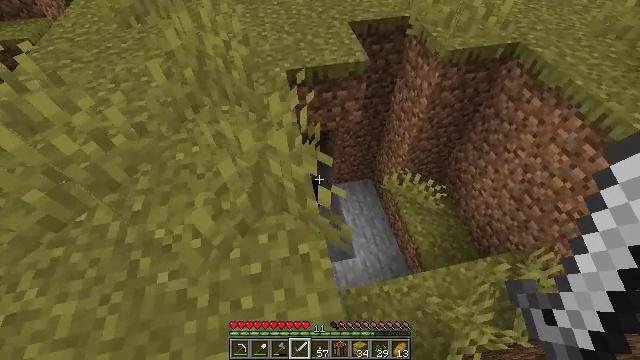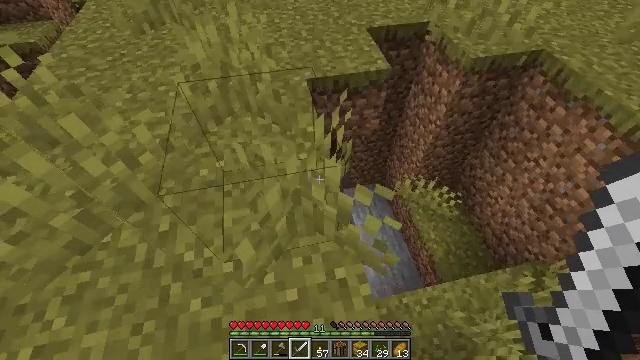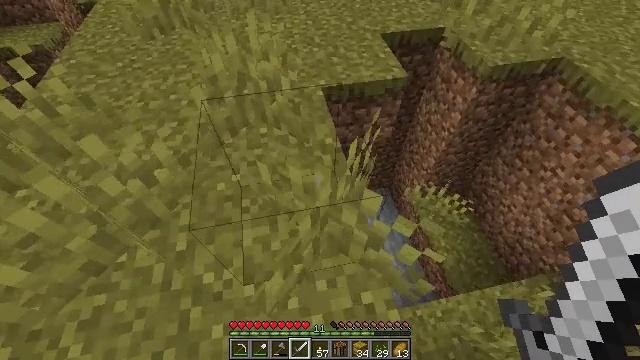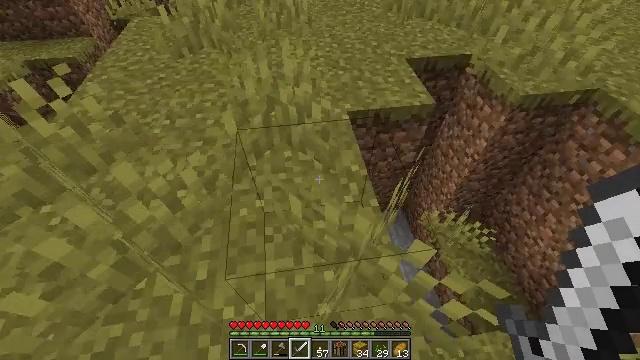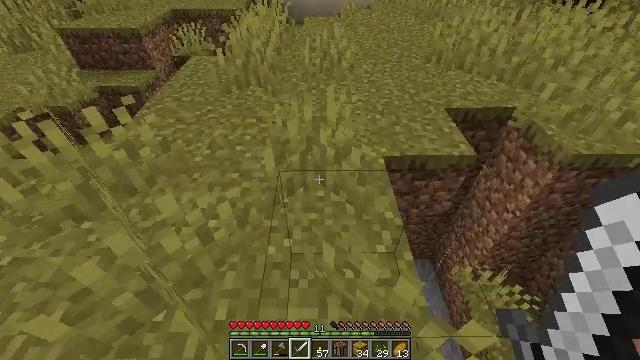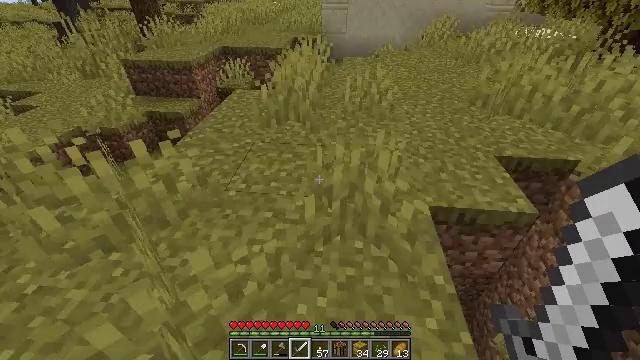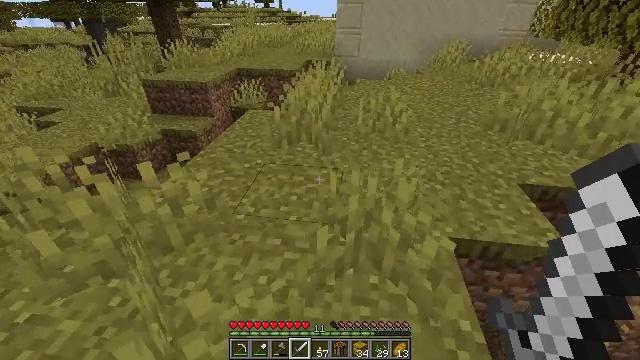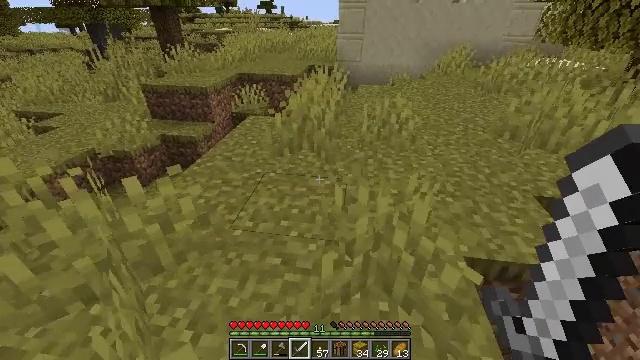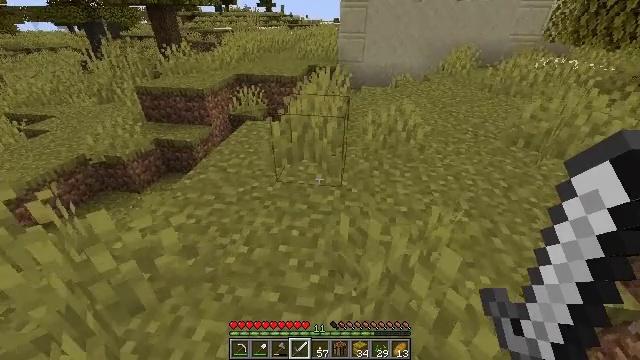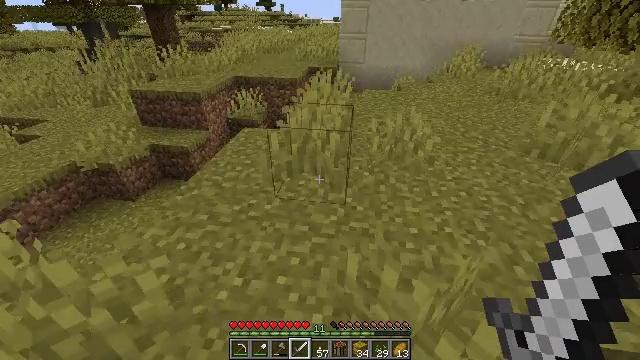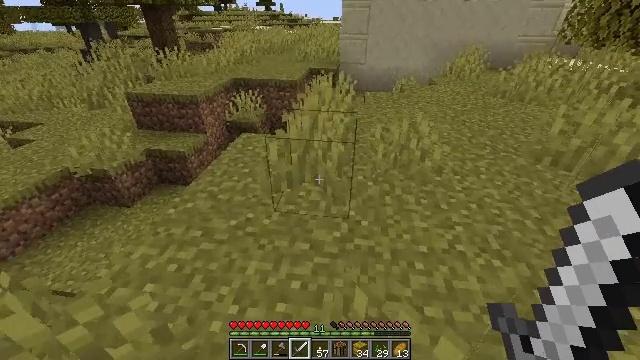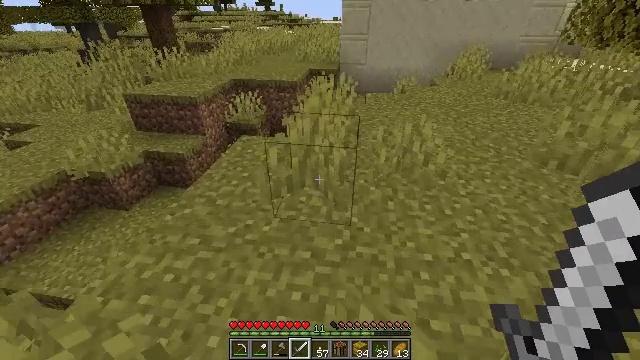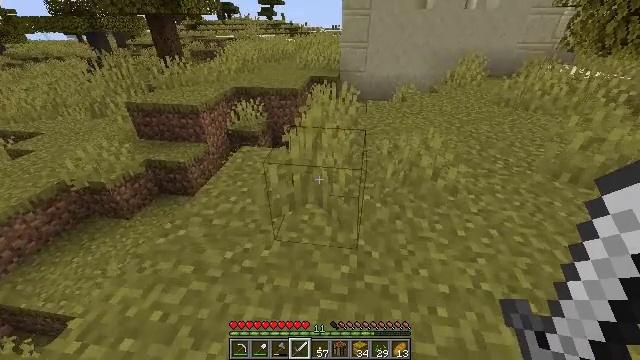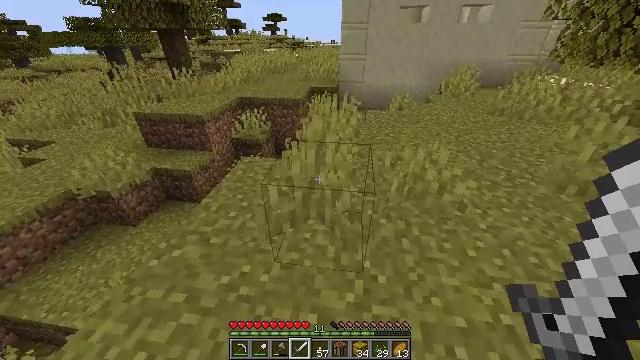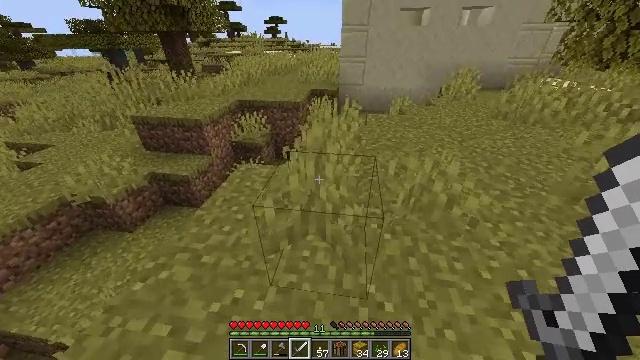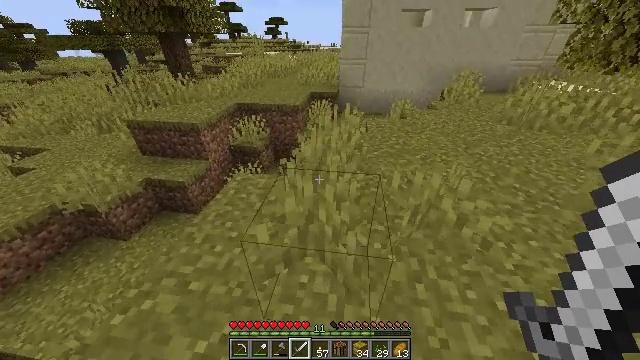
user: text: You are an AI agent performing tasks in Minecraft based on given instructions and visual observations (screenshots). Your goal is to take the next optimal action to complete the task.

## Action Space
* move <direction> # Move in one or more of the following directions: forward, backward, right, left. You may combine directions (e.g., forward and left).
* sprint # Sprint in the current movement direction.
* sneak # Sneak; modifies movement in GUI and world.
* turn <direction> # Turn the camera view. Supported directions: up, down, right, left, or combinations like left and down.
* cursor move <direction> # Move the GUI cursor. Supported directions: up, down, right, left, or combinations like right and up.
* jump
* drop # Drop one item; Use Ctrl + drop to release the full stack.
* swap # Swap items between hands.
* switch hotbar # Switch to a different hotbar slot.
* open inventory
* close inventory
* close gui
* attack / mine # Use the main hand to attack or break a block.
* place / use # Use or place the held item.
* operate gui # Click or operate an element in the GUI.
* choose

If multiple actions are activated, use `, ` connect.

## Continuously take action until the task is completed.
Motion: motion action
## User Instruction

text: Break the lime bed to pick it up.
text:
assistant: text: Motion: move forward and move left
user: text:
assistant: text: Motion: move forward and move left
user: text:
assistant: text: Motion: move forward and move left, turn left and up
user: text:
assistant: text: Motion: move forward and move left, turn left and up
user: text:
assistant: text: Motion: move forward, turn left and up
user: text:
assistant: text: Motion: move forward, turn left and up
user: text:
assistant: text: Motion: move forward
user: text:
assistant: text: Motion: move forward
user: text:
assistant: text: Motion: move forward
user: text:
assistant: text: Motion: move forward
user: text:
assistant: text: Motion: move forward, sprint
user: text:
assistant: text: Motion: move forward, sprint
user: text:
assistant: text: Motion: move forward, sprint
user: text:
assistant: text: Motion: move forward, sprint
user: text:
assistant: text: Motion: move forward, sprint
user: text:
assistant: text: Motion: move forward, sprint
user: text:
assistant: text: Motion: move forward, sprint
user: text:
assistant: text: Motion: move forward, sprint
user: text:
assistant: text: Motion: move forward, sprint
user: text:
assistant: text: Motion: move forward and move right, sprint, turn right and down
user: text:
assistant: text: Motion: move forward and move right, sprint, turn right and down
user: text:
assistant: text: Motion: move forward and move right, sprint, turn right
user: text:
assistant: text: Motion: move forward and move right, sprint
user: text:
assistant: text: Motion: move forward and move right, sprint
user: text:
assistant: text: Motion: move forward, sprint
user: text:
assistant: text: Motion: move forward, sprint
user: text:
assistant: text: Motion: move forward, sprint
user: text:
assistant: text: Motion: move forward, sprint
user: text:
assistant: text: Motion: move forward, sprint
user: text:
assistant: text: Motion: move forward, sprint